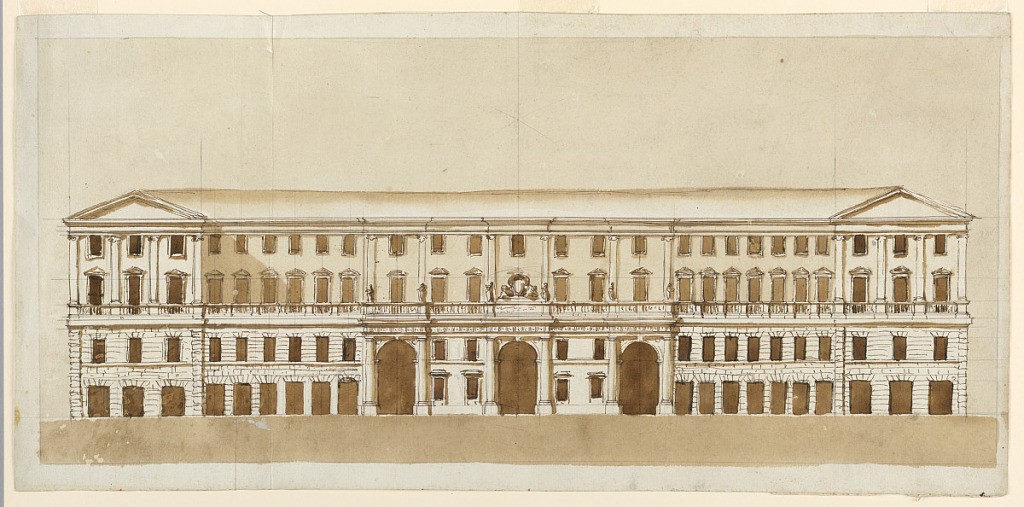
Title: Elevation of a Palace
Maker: Giuseppe Barberi, Italian, 1746–1809
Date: ca. 1780
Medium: Pen and brown ink, brush and brown wash, graphite, red ink on lined blued-white paper
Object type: Drawing
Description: Four stories. A central section contains three doorways in the height of two stories, with pairs of windows in the intervals. In the top stories are six pilasters. The lateral sections have oblong openings in the ground floor, which is rustic as is the second floor. The windows stand closer together in these sections than elsewhere. The lateral wings are slightly projecting. They have three bays each. The two bottom floors are treated as in the neighboring sections. Four pilasters support a triangular pediment in the top floors. Bordering lines; paper margins.